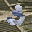
Label: 3